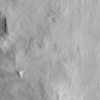
Label: not_dusty